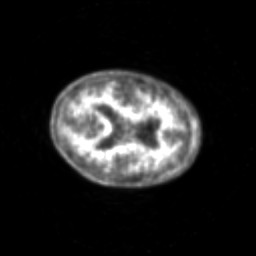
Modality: PET
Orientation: axial
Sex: female
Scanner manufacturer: siemens